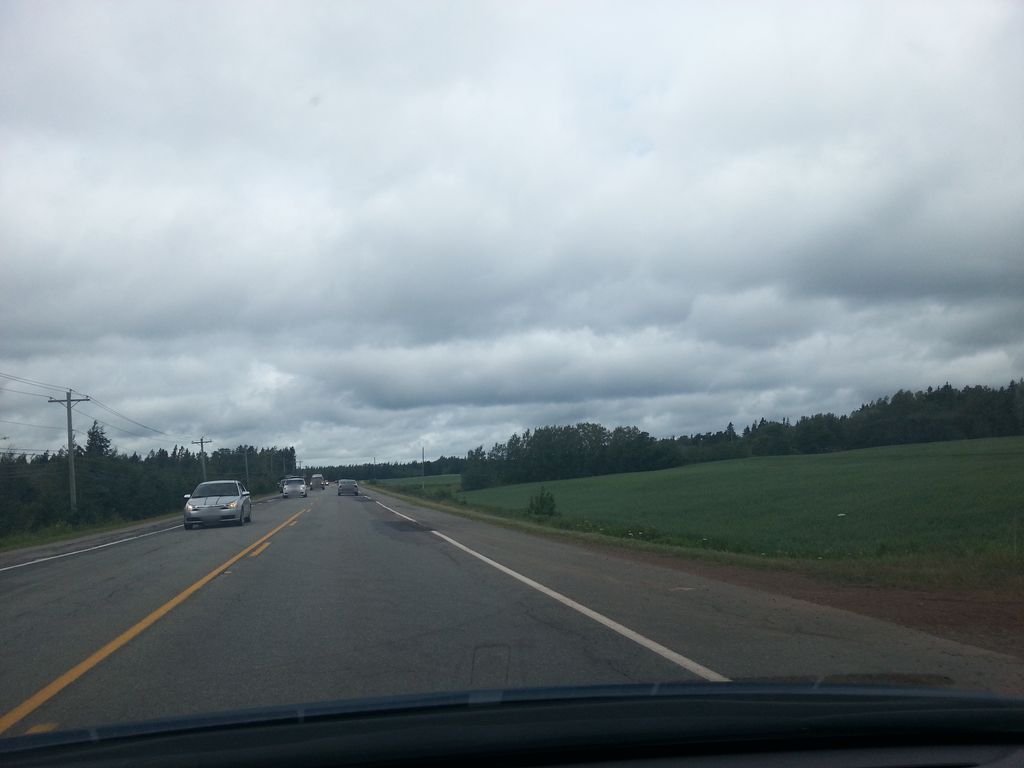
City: charlottetown